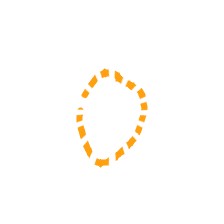
Shape: circle